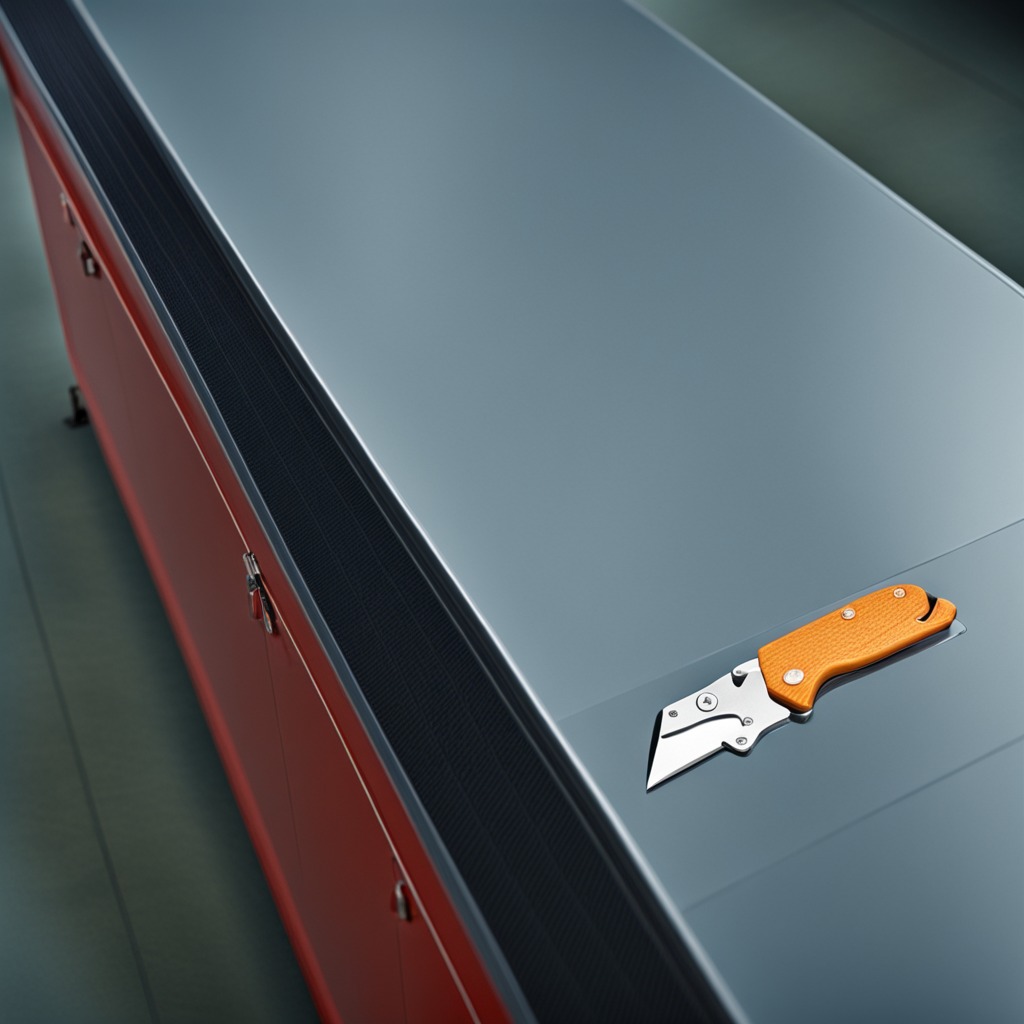
A utility knife lies on the toolbox surface in an airplane hangar workshop 8K.